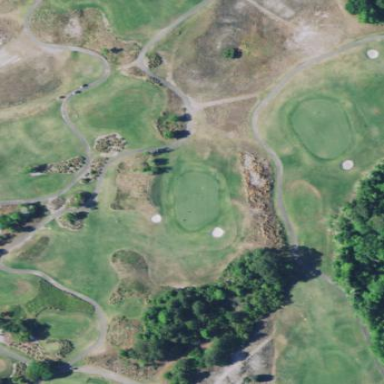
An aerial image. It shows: Grassy area designated as golf fairway.